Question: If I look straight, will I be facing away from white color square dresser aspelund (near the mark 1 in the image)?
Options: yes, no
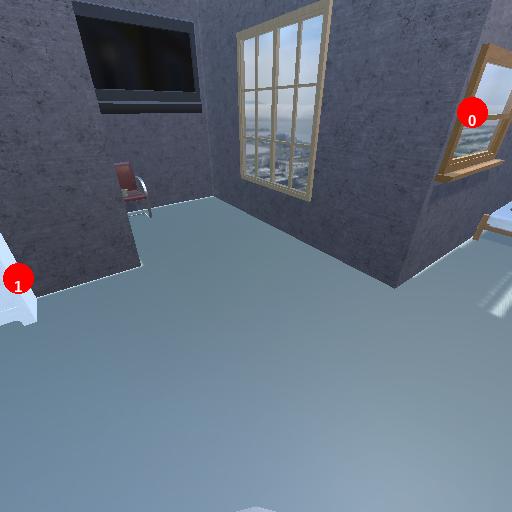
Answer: yes